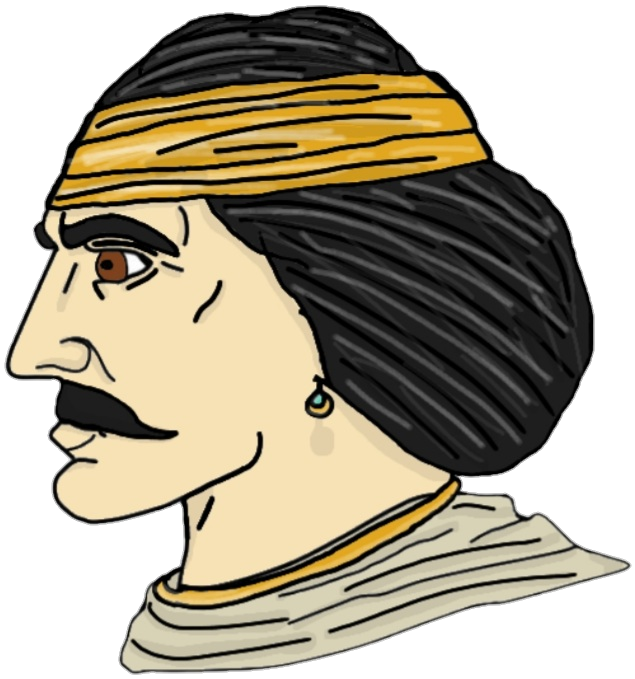
Label: 4_Yes_Chad